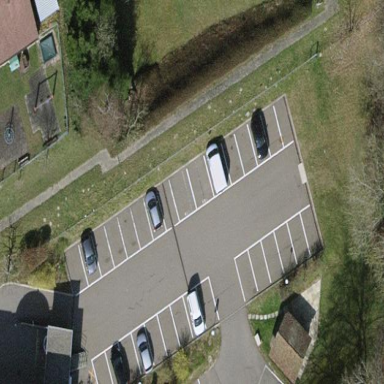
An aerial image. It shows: Parking area with surface.